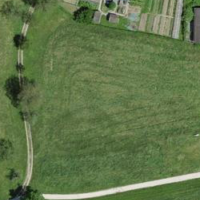
EUNIS habitat code: 25
Species observed at this site:
Holcus lanatus